Question: I have created a dynamic listview in android app.
each item of listview has different values.
i have used dynamic edittexts for product.
But when i scroll up or down values are changing their positions.
my code as,
'''
public View getView(int position, View convertView, ViewGroup parent)
{
ViewHolder holder;
if (convertView == null)
{
holder = new ViewHolder();
LayoutInflater vi = (LayoutInflater)getSystemService(Context.LAYOUT_INFLATER_SERVICE);
convertView = vi.inflate(R.layout.addeditem, null);
holder.qty = (EditText) convertView.findViewById(R.id.editTextqty);
holder.ProductName = (TextView) convertView.findViewById(R.id.prodname);
convertView.setTag(holder);
}
else
{
holder = (ViewHolder) convertView.getTag();
}
holder.qty.setId(position);
try
{
tempQty = MyArrayList.get(position).get("qty");
Log.i("Test", position+" tempQty= "+tempQty);
holder.qty.setText(tempQty);
}
catch (Exception e)
{
holder.qty.setText("");
e.printStackTrace();
}
Log.i("Test","["+ position+"] Qty = " +holder.qty.getText().toString());
holder.ProductName.setText(mproductName.get(position).get("MainProduct").toString());
holder.qty.setOnFocusChangeListener(new OnFocusChangeListener()
{
public void onFocusChange(View v, boolean hasFocus)
{
if (!hasFocus)
{
final int position = v.getId();
final EditText Caption = (EditText) v;
String qty = Caption.getText().toString();
String name = mproductName.get(position).get("MainProduct").toString();
String itemcode = mproductName.get(position).get("ItemCode").toString();
try
{
if(!qty.equalsIgnoreCase("")||!qty.equalsIgnoreCase(null))
{
HashMap<String, String> hashMap=new HashMap<String, String>();
hashMap.put("name",name);
hashMap.put("itemcode",itemcode);
hashMap.put("qty",qty);
MyArrayList.add(position,hashMap);
}
}
catch (Exception e)
{
e.printStackTrace();
}
}
}
});
return convertView;
}
'''
Screen Shot..

please help me.
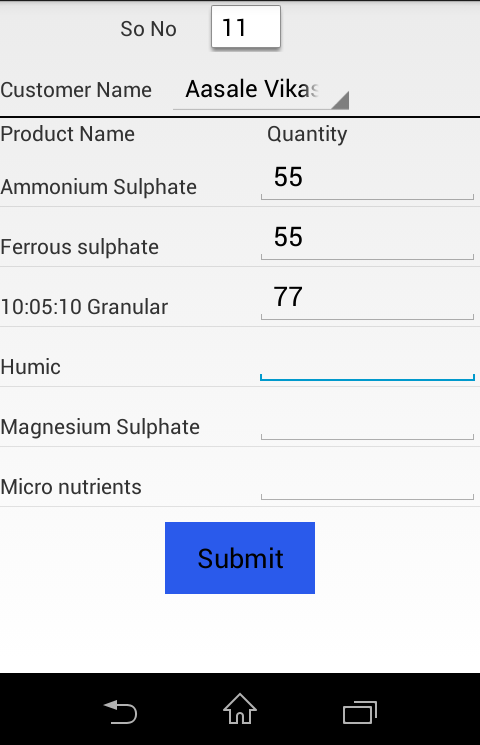
Answer: When the data set changes in the adapter you need to call 'notifyDataSetChanged();'. In your case you need call here
'''
try {
if (!qty.equalsIgnoreCase("") || !qty.equalsIgnoreCase(null)) {
HashMap<String, String> hashMap = new HashMap<String, String>();
hashMap.put("name", name);
hashMap.put("itemcode", itemcode);
hashMap.put("qty", qty);
MyArrayList.add(position, hashMap);
notifyDataSetChanged(); //add this line change
}
} catch (Exception e) {
e.printStackTrace();
}
'''
: 'setOnFocusChangeListener' is called only when the focus on the EditText changes. What I want to say is while editing a EditText if you scroll down/up (view is invisible) that time your dataset won't get updated, when u scroll down/up you will get the old data in EditText.